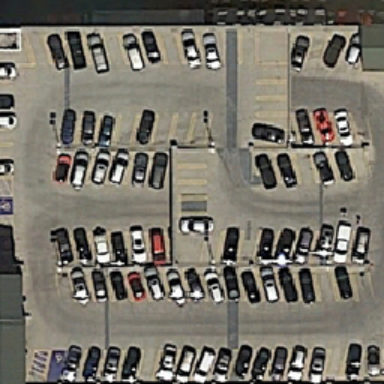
This is some scattered car and rectangular parking lot .